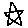
Label: star